Interaction volume radius: 5 \u00c5
Interaction volume height: 15 \u00c5
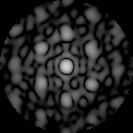
Disorder parameter: 0.4898